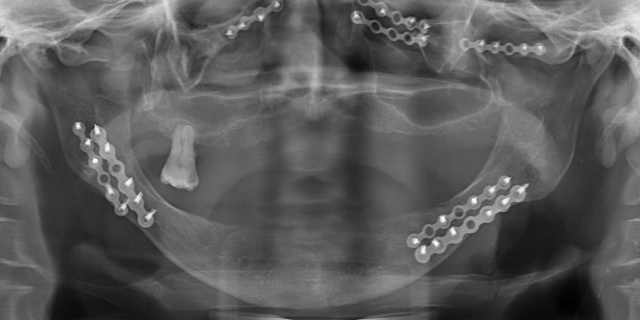
adult